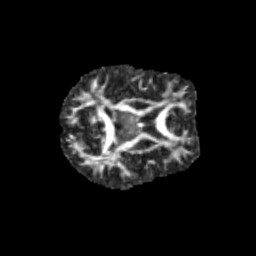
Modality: FA
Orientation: axial
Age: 12
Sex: female
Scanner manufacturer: siemens
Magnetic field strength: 3 T
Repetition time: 3.8 s
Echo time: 0.07 s